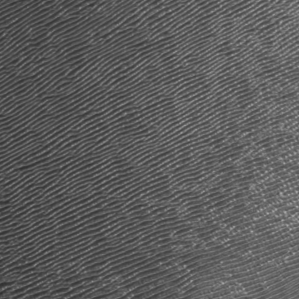
Label: frost